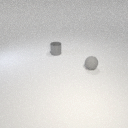
small gray metal cylinder to the left of small gray rubber sphere